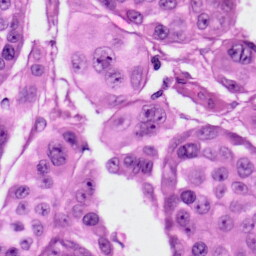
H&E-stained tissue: Skin